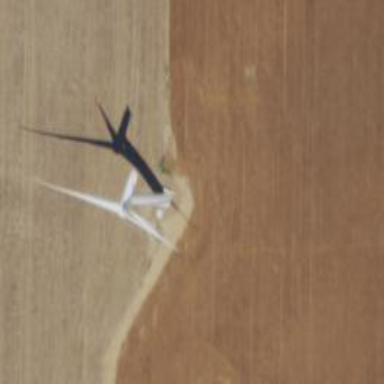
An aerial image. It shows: Wind generator using horizontal axis wind turbines.